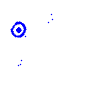
Particle: electron